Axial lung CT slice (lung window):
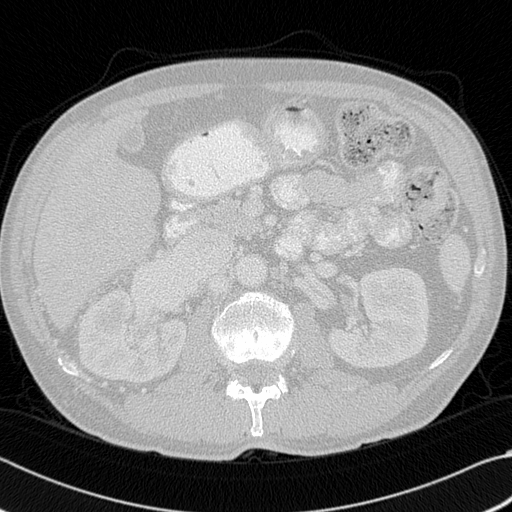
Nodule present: no